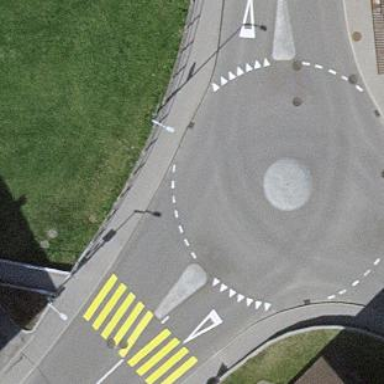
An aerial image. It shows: Tertiary road leading to roundabout.